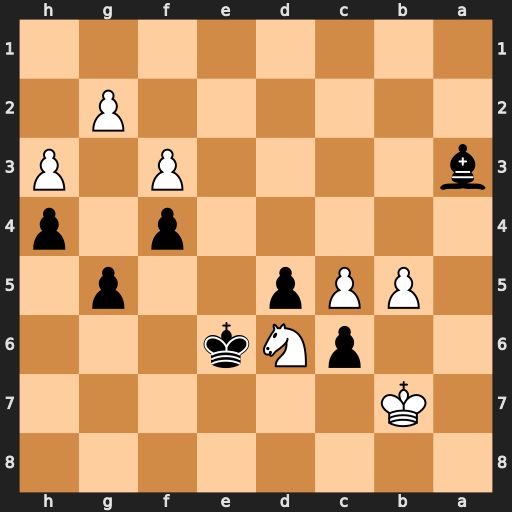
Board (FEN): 8/1K6/2pNk3/1PPp2p1/5p1p/b4P1P/6P1/8
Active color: b
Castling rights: -
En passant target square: -
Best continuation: Bxc5 Ne8 cxb5